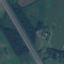
Land use / land cover: Highway